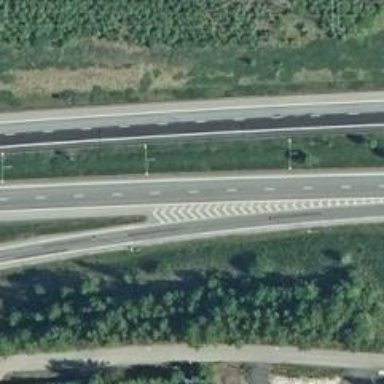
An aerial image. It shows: Motorway.